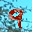
Label: 9